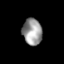
Tissue: skin
Cell type: Fibroblasts
Senescence score: 0.6893
Nuclear area (px): 506
Mean DAPI intensity: 152.423